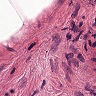
Metastatic tissue present: no